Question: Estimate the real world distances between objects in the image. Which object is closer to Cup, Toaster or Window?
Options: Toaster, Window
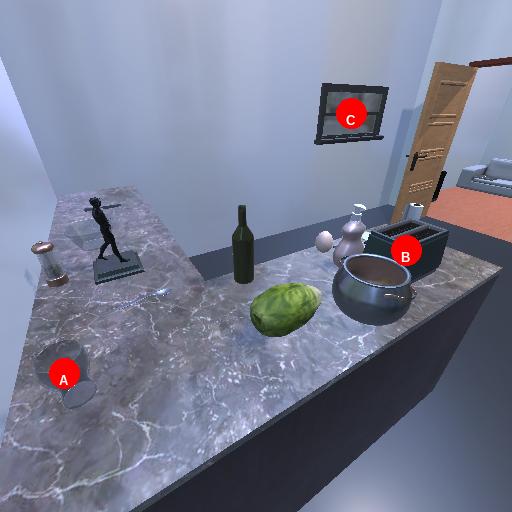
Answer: Toaster